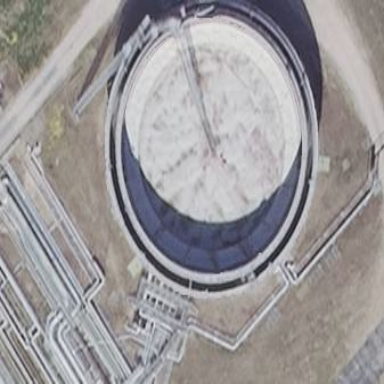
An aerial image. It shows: Storage tank building.